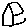
Label: house